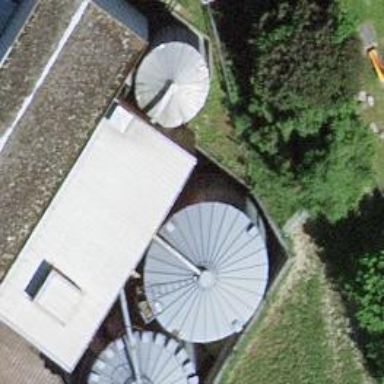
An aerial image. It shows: Silo.